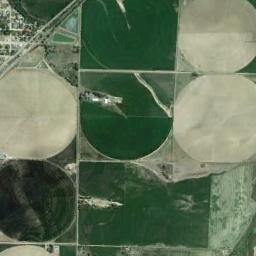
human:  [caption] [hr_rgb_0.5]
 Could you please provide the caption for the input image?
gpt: Some green circle farmland are in the bare land .

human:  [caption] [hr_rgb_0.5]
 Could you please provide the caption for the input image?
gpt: The round field is in the square .

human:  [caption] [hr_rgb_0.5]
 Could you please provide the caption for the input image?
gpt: Six neatly arranged circular farmlands mixed with light earth yellow and green and brown .

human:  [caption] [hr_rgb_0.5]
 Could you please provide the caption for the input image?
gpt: Several circular farmlands with different colors are on the ground while a village and some roads beside .

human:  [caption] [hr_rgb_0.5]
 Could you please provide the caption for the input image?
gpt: There are several circular farmlands of the same size .